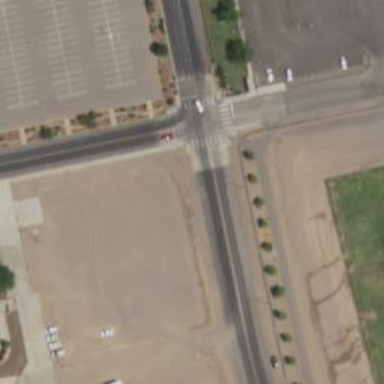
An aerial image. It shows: Uncontrolled road crossing.